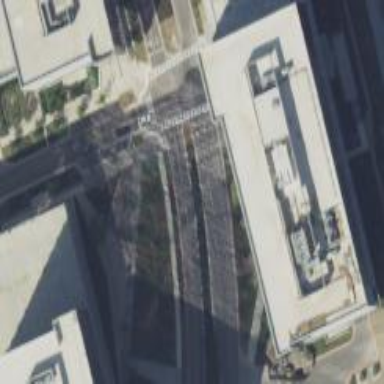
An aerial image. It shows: Office building.